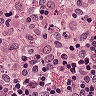
Metastatic tissue present: no